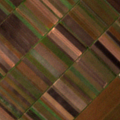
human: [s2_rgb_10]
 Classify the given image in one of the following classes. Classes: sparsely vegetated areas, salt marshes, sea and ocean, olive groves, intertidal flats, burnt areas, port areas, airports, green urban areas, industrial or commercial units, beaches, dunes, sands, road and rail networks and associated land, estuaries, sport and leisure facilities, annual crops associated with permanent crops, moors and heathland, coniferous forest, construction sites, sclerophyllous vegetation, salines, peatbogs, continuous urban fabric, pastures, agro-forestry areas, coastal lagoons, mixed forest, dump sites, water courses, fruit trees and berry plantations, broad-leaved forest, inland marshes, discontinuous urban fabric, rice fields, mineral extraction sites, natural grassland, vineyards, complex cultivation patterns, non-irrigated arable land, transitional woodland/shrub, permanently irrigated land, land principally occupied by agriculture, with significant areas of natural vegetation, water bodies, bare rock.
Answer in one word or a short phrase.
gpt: non-irrigated arable land